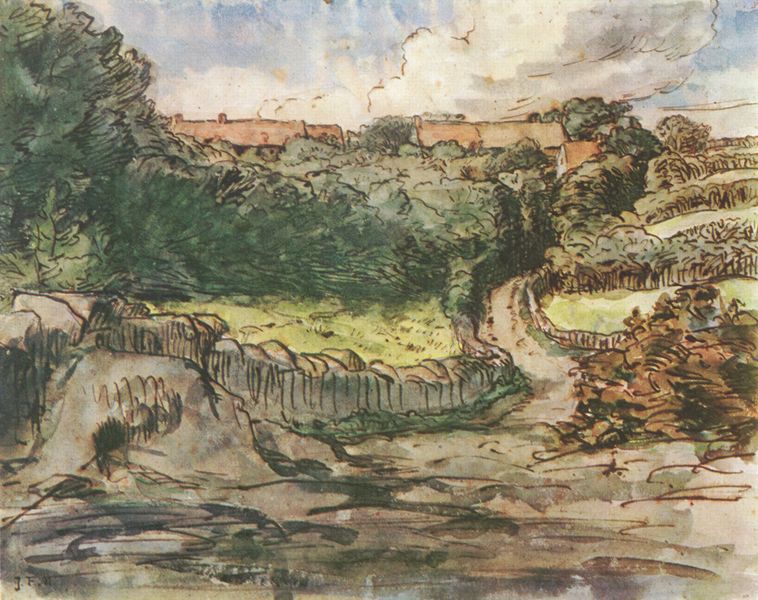
Titel: Der Meierhof Cousin in Gréville
Künstler: Jean François Millet
Standort: Budapest
Institution: Szépmüvészeti Múzeum
Schlagwörter: baum, blau, blätter, feder, himmel, laub, wasser, weiß, wolken, aquarell, bäume, gelb, grün, landschaft, ocker, stadt, ufer, braun, grau, hintergrund, schwarz, skizze, strasse, zeichnung, dach, gras, haus, rasen, rot, weg, wiese, wolke, zaun, beige, stein, steine, signatur, bach, erde, feld, felder, ferne, gräser, horizont, häuser, hügel, natur, spiegelung, strauch, weide, wind, büsche, gewässer, wiesen, land, pflanzen, tal, wald, anhöhe, kamine, schornstein, garten, sommer, umrisse, ansicht, feldweg, lehm, spuren, steinig, fels, dorf, dächer, mauer, allee, grafik, hecke, herbst, steinmauer, zäune, van gogh, spur, böschung, querformat, detail, menschenleer, striche, bucht, senke, tusche, weiden, acryl, gebogen, konturen, koloriert, tinte, ländlich, mauern, tümpel, uneben, gärten, büschel, kulisse, hänge, goethe, gewölk, bräunlich, radspuren, aquarelliert, gesäumt, tiefenraum, radspur, naturstudie, dörflich, geschlängelt, bucklig, ntur, unbefestigt